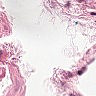
Metastatic tissue present: no